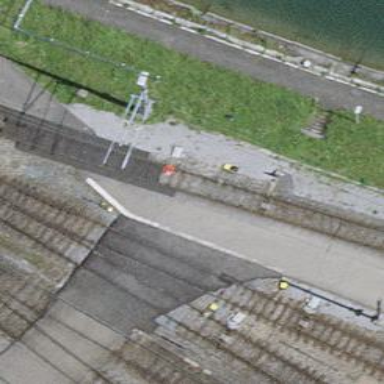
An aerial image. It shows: Railway level crossing.